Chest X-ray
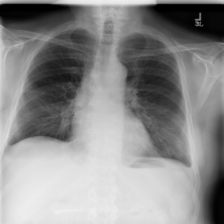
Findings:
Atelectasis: negative
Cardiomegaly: negative
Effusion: positive
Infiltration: negative
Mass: negative
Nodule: negative
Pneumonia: negative
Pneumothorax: negative
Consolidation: negative
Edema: negative
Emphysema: negative
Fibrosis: negative
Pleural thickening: negative
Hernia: negative